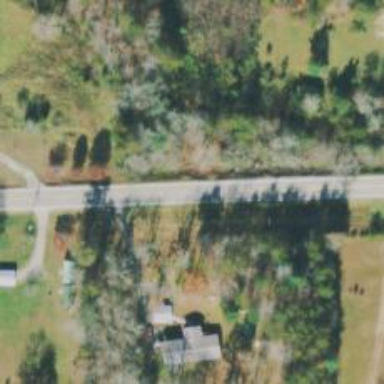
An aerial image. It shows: Secondary road.